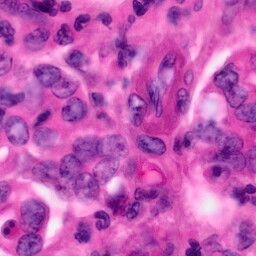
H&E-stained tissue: Pancreatic